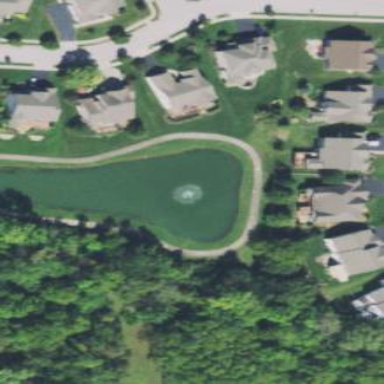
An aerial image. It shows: Pond with natural water.